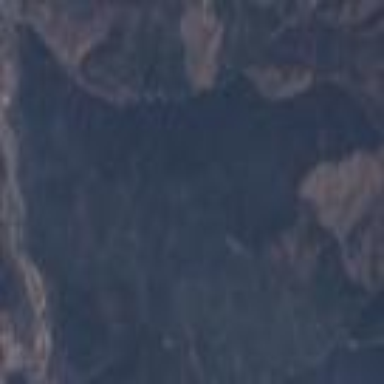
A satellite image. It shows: Coniferous forest area.